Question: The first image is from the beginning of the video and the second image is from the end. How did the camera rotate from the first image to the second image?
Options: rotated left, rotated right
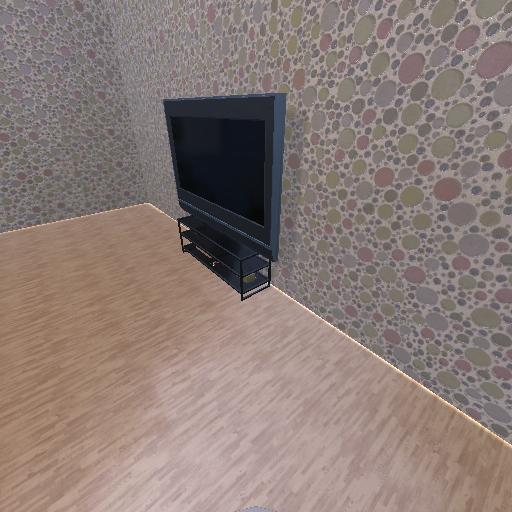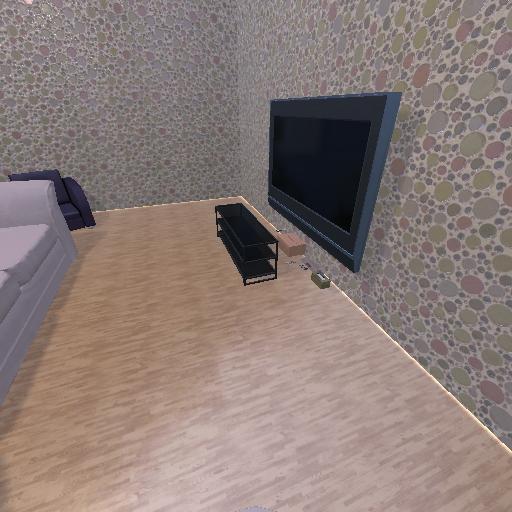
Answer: rotated left